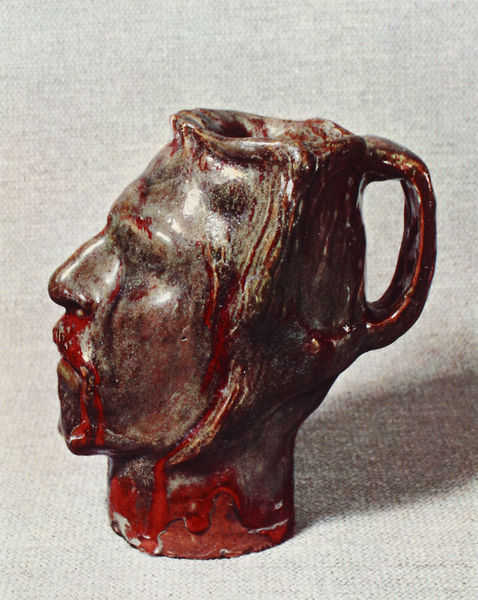
Titel: Selbstportrait
Künstler: Paul Gauguin
Institution: Kopenhagen, Museum für Angewandte Kunst
Schlagwörter: kopf, mann, mund, nase, profil, rot, bart, augen, enthauptet, gesicht, schädel, hals, portrait, porträt, henkel, keramik, krug, ton, vase, tasse, bronze, becher, gefäß, blut, unheimlich, trinkgefäß, blutig